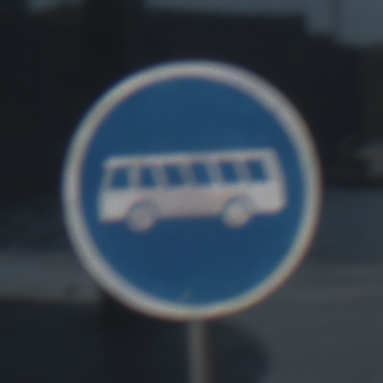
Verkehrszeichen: Busssonderstreifen
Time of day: MorningAfternoon
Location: Outdoor (Urban)
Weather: PartlyCloudy
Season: NotSpecified
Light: Natural